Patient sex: M
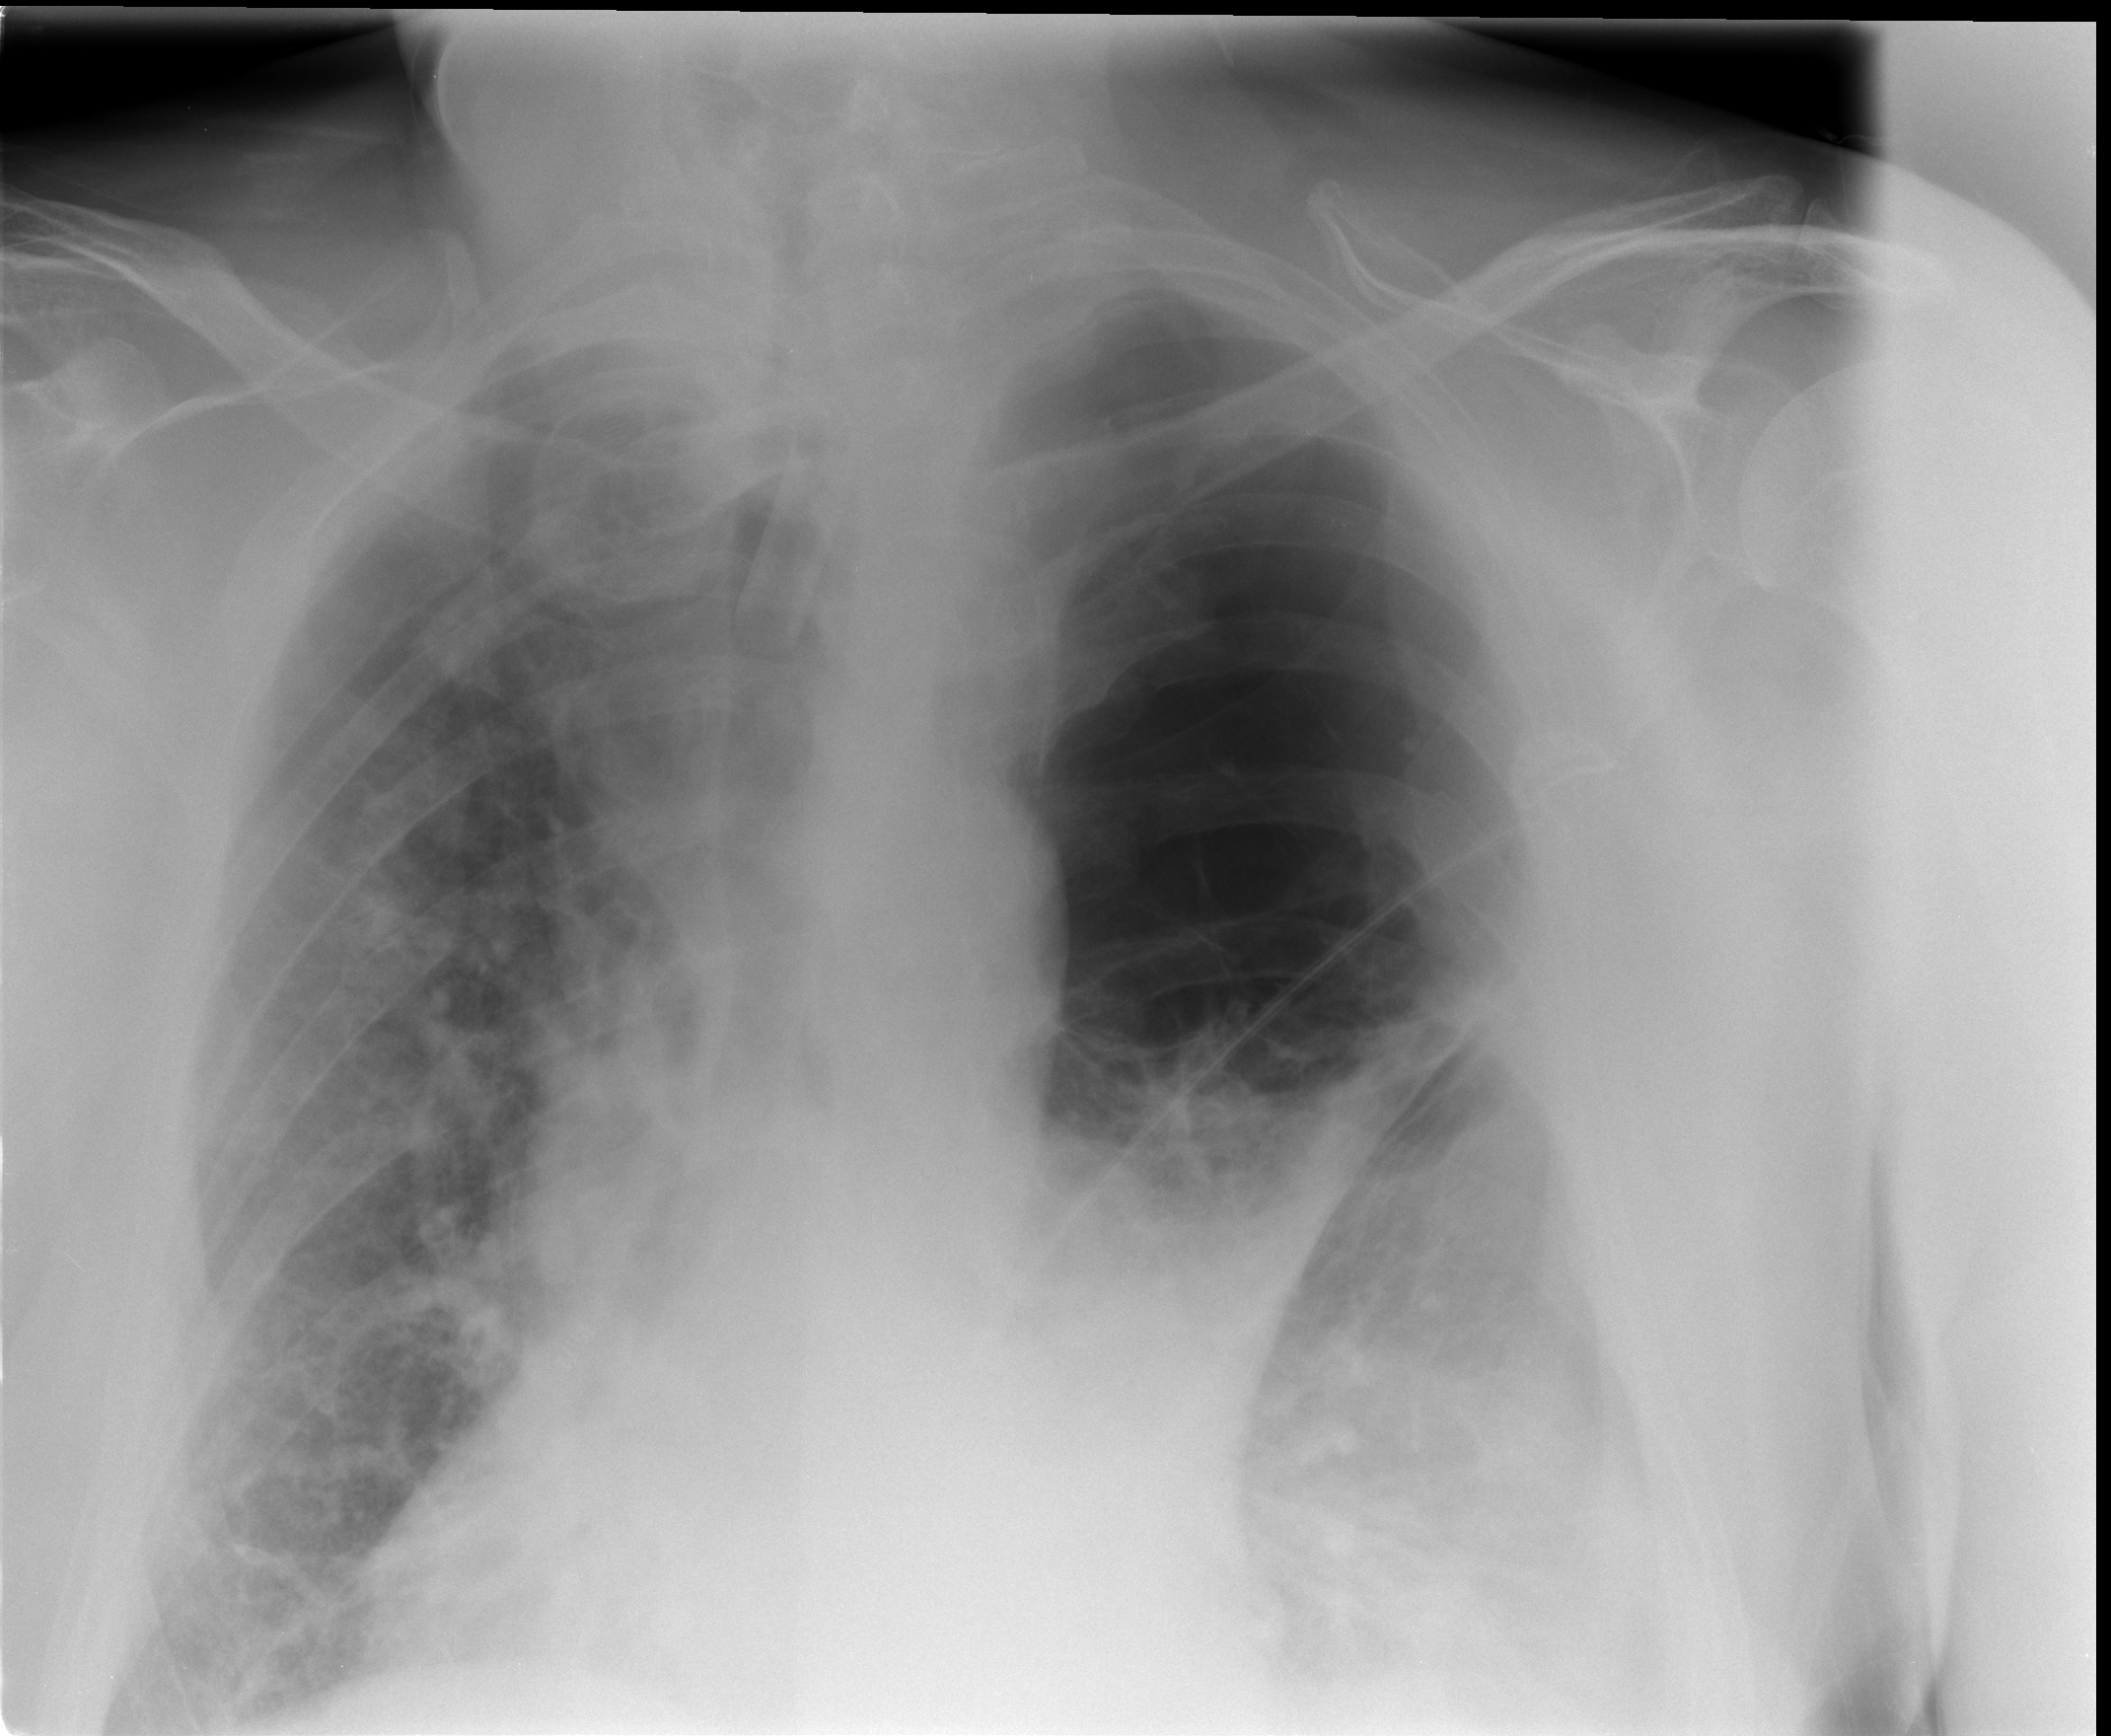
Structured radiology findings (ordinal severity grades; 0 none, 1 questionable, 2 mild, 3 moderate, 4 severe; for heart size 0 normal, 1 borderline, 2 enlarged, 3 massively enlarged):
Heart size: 0
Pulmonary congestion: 0
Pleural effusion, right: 0
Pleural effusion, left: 1
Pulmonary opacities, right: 2
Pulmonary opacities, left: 2
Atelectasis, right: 0
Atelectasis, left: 2